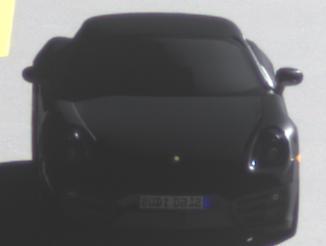
Make: Porsche
Model: Cayman
Detailed model: Cayman (981C)
Model produced from: 2013/03
Model produced until: 2014/04
Doors: 2
Color: black
Road condition: dry road
Daytime: morning or afternoon
Contrast: high contrast